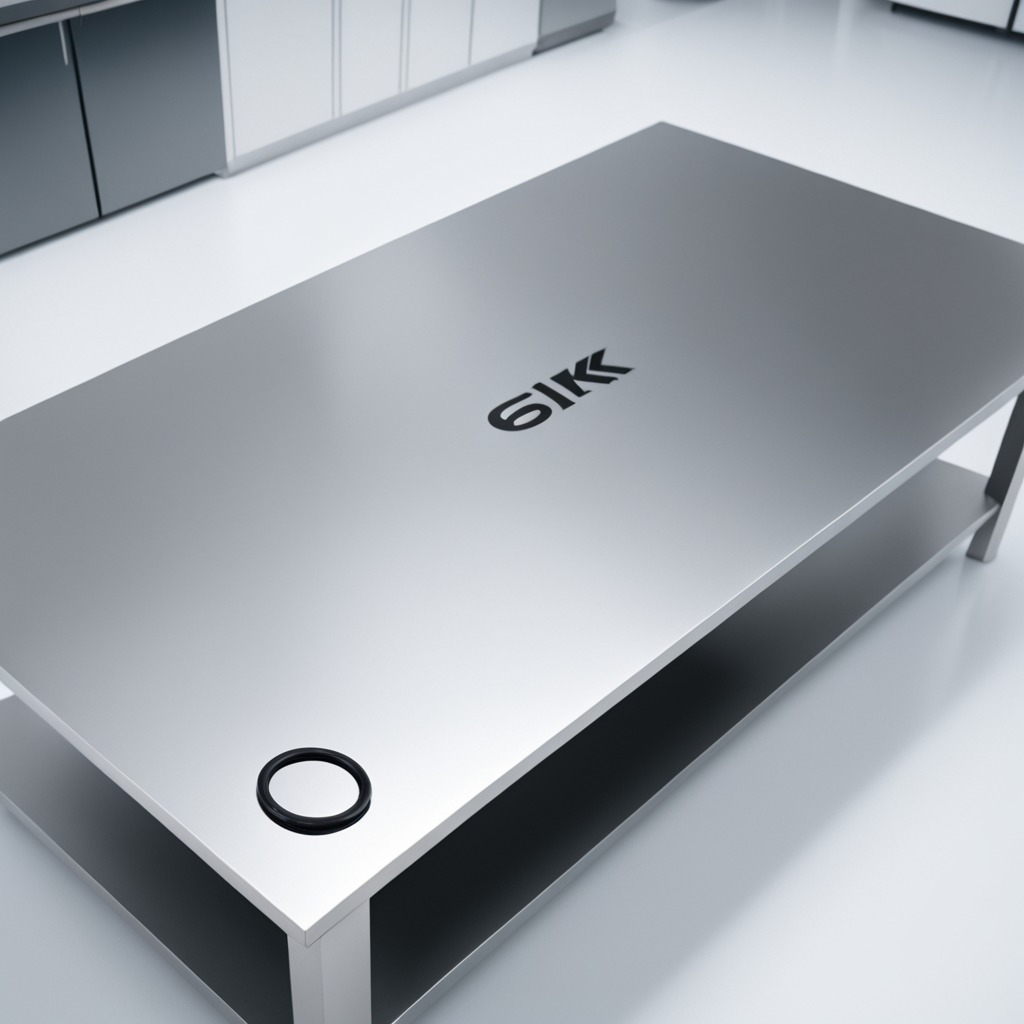
A rubber O-ring lies on the stainless steel table in a high-end prototyping lab.